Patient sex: M
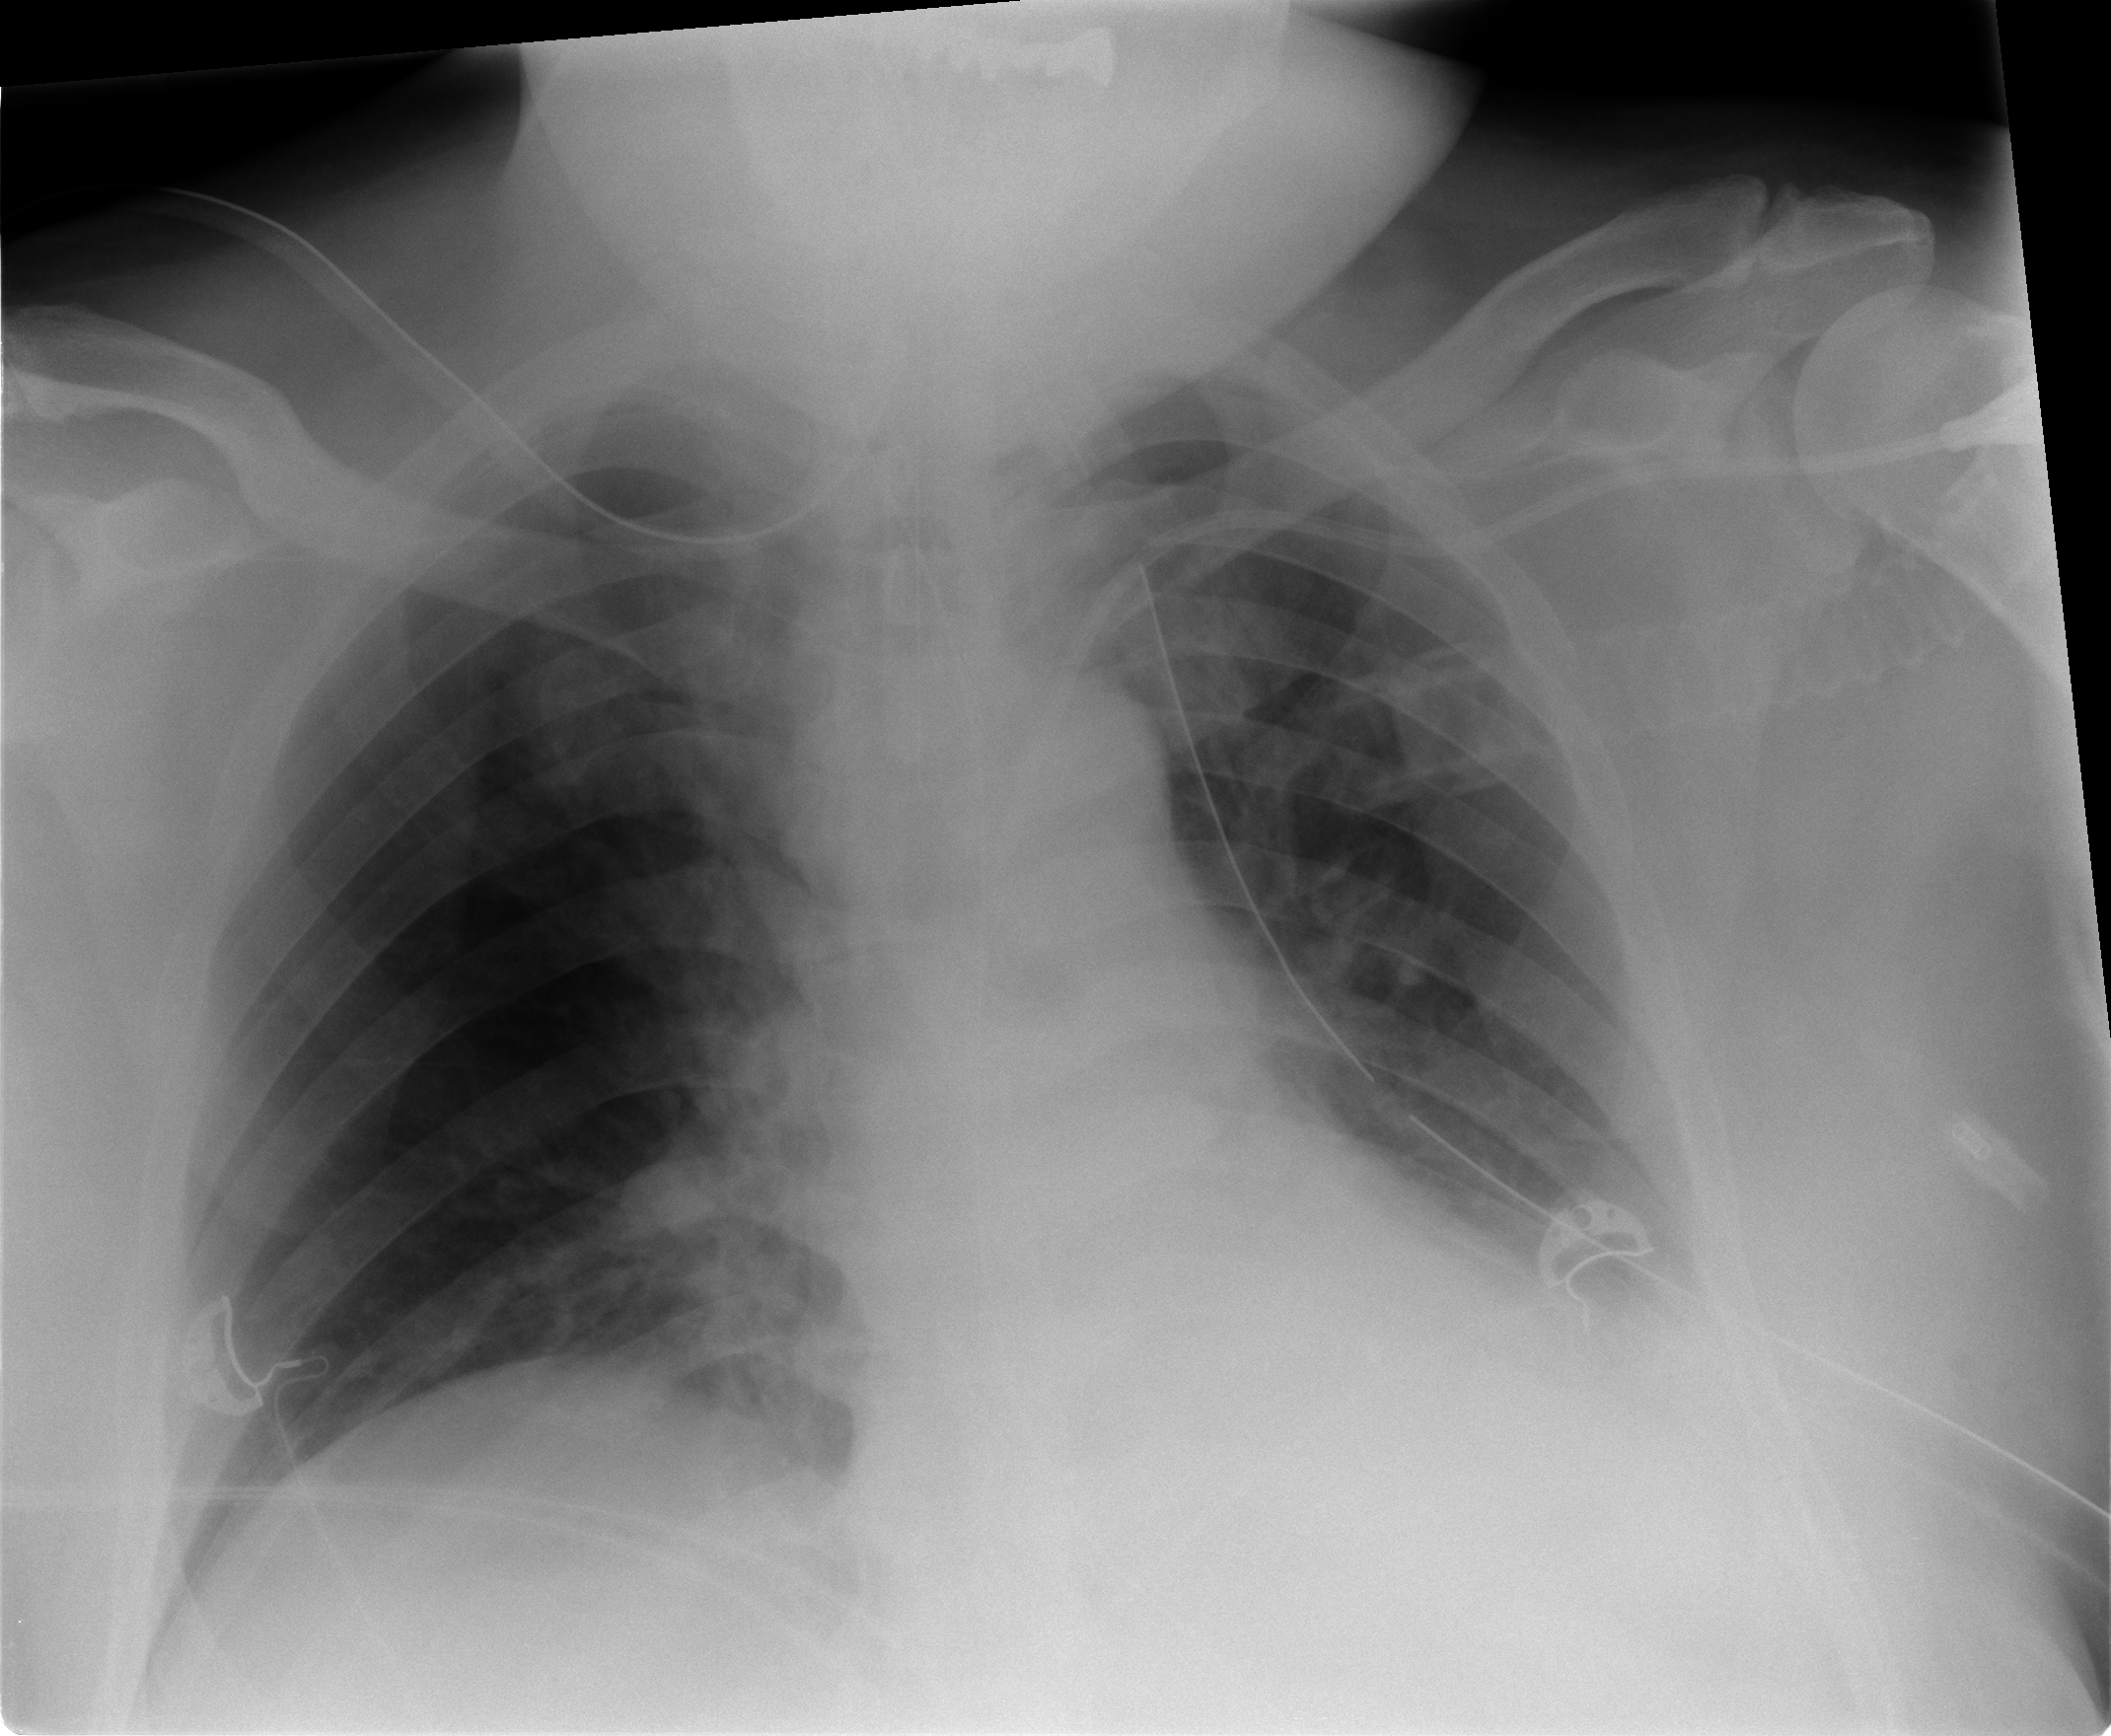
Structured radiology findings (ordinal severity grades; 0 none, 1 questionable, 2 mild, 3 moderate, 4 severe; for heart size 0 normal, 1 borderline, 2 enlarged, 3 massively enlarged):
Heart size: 0
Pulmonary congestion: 0
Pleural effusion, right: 0
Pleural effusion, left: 2
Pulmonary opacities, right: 0
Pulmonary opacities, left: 0
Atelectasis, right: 0
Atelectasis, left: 2